Question: I have a weird schema but when it was designed it seemed like a good idea at the time. I have one table, 'lesson_objects', that has foreign keys linking to the vocabulary, video and quizzes tables.
'''
CREATE TABLE 'se_vocab' (
'id' INT(11) NOT NULL AUTO_INCREMENT,
'vocab_word' VARCHAR(255) NOT NULL,
'vocab_audio' INT(10) NULL DEFAULT '0',
'vocab_image' INT(10) NULL DEFAULT '0',
PRIMARY KEY ('id')
)
'''
'''
CREATE TABLE 'se_video' (
'id' INT(10) NOT NULL AUTO_INCREMENT,
'video_name' VARCHAR(255) NOT NULL,
'video_description' MEDIUMTEXT NOT NULL,
'video_file_name' VARCHAR(50) NULL DEFAULT NULL,
'video_url' VARCHAR(255) NOT NULL,
PRIMARY KEY ('id')
)
'''
'''
CREATE TABLE 'se_quizzes' (
'id' INT(11) NOT NULL AUTO_INCREMENT,
'quiz_name' VARCHAR(80) NOT NULL,
'quiz_description' TINYTEXT NULL,
PRIMARY KEY ('id')
)
'''
'''
CREATE TABLE 'se_lesson_org' (
'id' INT(10) NOT NULL AUTO_INCREMENT,
'lesson_id' INT(10) NOT NULL,
'section_object_type' ENUM('video','vocabulary','quiz') NOT NULL,
'section_object_id' INT(10) NOT NULL,
PRIMARY KEY ('id')
)
'''
I'm trying to create a query that returns all the records from lesson_objects but also includes the data in the columns for the type in that record (vocabulary, etc.)
For example:

Only my query returns no rows, while ideally it should turn multiple rows with every record containing SOME empty columns. E.g. if it isn't vocabulary, the columns for quiz and video will be empty.
My attempts are very bad, but here is one for the sake of guidance:
'''
SELECT
lo.id, lo.section_object_type, lo.section_object_id,
vo.id, vo.vocab_text, vo.vocab_image, vo.vocab_audio
vi.id, vi.video_name, vi.video_url,
q.id, q.quiz_name
FROM se_lesson_org lo, se_vocab vo, se_video vi, se_quizzes q
WHERE lo.section_object_id = vo.id
OR lo.section_object_id = vi.id
OR lo.section_object_id = q.id
'''
Any help / comments would be appreciated. Thanks.
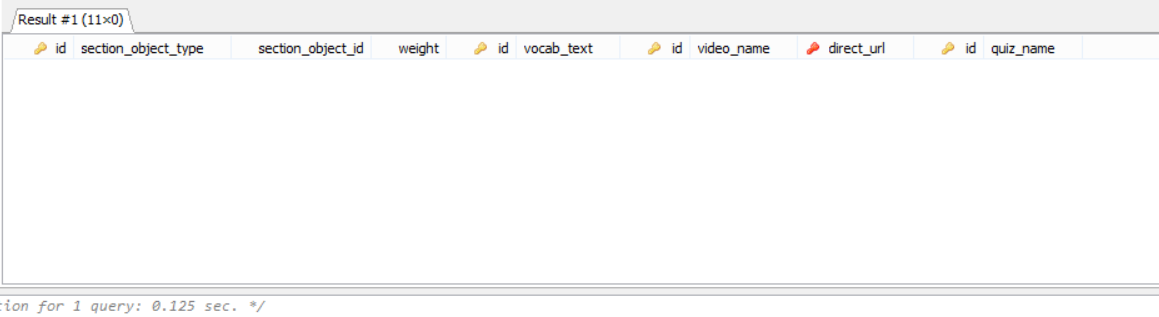
Answer: Use 'LEFT JOIN' to return all rows from 'se_lesson_org'. Additionally, add a 'JOIN' condition to match for the specific 'section_object_type'
'''
SELECT
lo.*,
vo.*,
vi.*,
q.*
FROM se_lesson_org lo
LEFT JOIN se_vocab vo
ON vo.id = lo.section_object_id
AND lo.section_object_type = 'vocabulary'
LEFT JOIN se_video vi
ON vi.id = lo.section_object_id
AND lo.section_object_type = 'video'
LEFT JOIN se_quizzes q
ON q.id = lo.section_object_id
AND lo.section_object_type = 'quiz'
'''
---
<URL>